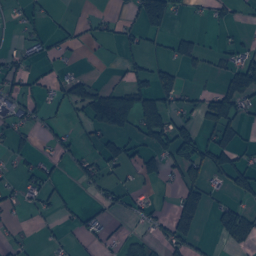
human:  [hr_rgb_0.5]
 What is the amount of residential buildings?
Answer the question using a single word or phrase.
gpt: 411

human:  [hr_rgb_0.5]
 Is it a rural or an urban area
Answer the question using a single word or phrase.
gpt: rural

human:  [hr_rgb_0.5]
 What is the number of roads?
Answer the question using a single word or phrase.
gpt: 139

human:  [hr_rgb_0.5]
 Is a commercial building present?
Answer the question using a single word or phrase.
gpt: yes

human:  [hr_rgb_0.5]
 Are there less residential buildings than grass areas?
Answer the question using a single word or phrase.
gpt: no

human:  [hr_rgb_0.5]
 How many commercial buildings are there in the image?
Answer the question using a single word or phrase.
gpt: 11

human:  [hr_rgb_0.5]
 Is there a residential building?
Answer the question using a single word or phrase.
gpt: yes

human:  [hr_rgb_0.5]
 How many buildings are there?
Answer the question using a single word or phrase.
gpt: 428

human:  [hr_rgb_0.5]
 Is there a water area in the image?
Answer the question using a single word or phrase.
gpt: yes

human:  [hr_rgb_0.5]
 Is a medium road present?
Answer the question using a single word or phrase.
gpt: no

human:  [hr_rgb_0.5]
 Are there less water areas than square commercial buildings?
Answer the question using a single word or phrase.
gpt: no

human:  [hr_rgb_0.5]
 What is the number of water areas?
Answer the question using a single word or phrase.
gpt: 21

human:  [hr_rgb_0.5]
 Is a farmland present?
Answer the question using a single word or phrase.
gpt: yes

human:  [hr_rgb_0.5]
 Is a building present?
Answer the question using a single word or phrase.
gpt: yes

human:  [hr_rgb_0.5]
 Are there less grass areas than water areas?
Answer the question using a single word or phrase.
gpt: no

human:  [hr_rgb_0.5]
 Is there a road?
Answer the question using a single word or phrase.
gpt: yes

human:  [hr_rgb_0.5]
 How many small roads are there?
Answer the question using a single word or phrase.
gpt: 139

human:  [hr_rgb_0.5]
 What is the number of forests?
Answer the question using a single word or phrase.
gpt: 146

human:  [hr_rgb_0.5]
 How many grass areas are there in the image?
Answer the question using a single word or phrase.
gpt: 156

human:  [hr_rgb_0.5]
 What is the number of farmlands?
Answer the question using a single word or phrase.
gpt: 63

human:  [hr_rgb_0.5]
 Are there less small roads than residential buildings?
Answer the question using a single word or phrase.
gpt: yes

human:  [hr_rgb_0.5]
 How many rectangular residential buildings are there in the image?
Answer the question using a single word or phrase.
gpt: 274

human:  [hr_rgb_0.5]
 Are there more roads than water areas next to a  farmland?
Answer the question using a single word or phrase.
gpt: yes

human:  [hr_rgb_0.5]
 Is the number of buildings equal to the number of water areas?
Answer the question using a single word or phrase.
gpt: no

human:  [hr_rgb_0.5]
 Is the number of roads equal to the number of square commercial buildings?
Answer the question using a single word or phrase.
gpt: no

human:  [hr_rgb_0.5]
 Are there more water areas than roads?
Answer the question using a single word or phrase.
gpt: no

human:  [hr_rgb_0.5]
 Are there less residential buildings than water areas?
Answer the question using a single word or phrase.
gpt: no

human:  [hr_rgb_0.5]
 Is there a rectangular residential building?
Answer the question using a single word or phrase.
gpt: yes

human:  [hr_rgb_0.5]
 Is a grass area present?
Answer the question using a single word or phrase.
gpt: yes

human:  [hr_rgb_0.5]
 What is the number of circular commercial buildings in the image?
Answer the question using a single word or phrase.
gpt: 0

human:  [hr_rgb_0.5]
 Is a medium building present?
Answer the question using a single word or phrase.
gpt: yes

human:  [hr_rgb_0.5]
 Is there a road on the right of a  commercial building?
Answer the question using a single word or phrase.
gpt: yes

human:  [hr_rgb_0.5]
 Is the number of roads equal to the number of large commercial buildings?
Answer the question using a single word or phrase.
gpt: no

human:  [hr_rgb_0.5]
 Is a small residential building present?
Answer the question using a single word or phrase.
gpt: yes

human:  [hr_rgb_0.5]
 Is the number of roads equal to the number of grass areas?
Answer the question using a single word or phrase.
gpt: no

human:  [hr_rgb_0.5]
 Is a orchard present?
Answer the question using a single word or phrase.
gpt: yes

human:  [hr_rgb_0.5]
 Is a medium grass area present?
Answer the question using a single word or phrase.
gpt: yes

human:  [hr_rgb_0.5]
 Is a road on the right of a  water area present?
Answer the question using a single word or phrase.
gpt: yes

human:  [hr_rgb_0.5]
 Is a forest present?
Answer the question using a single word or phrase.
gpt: yes

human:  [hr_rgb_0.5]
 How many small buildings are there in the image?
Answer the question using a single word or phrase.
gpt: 414

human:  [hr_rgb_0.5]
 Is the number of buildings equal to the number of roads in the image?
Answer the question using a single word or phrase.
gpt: no

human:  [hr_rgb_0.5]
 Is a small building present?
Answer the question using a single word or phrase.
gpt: yes

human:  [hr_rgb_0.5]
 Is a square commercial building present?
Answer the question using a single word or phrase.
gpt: no

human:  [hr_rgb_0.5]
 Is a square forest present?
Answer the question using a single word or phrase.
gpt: no

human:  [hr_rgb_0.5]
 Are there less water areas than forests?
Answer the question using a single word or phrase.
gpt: yes

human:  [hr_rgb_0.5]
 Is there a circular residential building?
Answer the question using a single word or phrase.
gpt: yes

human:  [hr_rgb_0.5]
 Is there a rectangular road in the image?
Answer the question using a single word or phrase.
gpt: no

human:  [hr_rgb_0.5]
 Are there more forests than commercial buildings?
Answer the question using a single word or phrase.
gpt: yes

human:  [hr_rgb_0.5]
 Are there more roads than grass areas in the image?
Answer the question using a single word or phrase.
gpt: no

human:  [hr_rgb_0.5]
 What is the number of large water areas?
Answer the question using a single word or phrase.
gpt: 1

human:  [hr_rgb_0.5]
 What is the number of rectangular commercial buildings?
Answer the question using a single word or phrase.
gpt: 7

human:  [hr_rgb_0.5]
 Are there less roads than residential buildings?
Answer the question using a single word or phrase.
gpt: yes

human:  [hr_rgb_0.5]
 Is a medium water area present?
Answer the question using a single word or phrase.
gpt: yes

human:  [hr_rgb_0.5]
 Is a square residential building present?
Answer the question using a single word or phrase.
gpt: yes

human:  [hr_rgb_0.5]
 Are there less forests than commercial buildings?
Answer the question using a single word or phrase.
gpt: no

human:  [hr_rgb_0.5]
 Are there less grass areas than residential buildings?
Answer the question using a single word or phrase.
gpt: yes

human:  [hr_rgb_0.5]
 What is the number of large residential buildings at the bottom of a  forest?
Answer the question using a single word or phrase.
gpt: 2

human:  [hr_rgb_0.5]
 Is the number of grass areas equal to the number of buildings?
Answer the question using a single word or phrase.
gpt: no

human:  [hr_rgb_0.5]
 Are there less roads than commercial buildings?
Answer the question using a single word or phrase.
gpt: no

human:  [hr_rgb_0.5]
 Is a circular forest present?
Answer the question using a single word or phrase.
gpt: no

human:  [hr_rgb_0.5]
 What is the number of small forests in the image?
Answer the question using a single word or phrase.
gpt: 174

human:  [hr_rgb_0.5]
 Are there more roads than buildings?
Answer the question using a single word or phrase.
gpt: no

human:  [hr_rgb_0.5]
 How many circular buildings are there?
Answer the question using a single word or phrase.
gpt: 7

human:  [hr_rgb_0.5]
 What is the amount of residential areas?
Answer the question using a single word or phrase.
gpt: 1